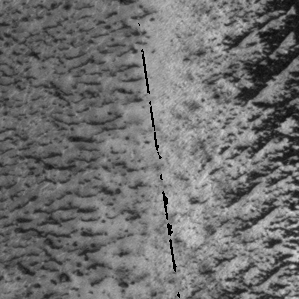
Label: frost